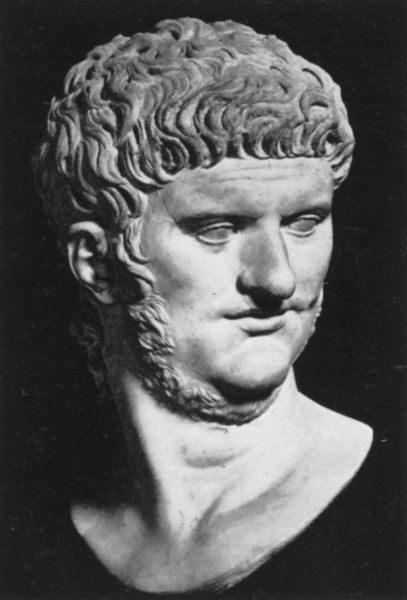
Titel: Nero
Institution: Rom, Musei Capitolini
Schlagwörter: kopf, mann, marmor, nase, profil, bart, jung, augen, gesicht, haupt, stein, bildnis, hals, portrait, locken, ausdruck, kaiser, büste, junge, antike, hässlich, gesciht, rom, römer, versunken, antik, grieche, nero, lockn, fliehendes kinn